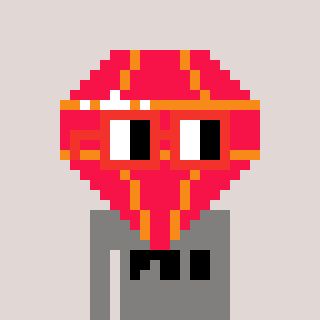
a pixel art character with square red glasses, a red diamond-shaped head and a bluegrey-colored body on a warm background